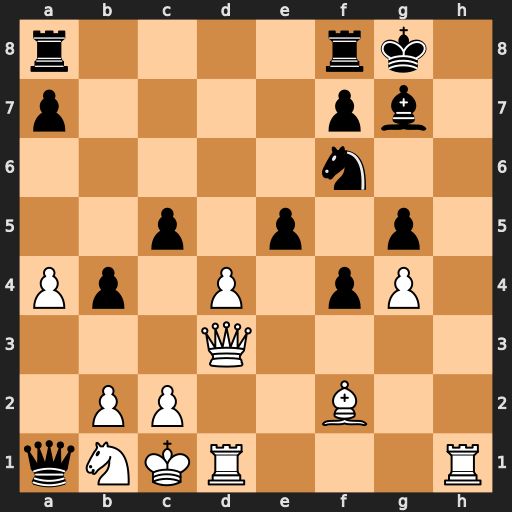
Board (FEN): r4rk1/p4pb1/5n2/2p1p1p1/Pp1P1pP1/3Q4/1PP2B2/qNKR3R
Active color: w
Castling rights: -
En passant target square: -
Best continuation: dxe5 c4 Qxc4